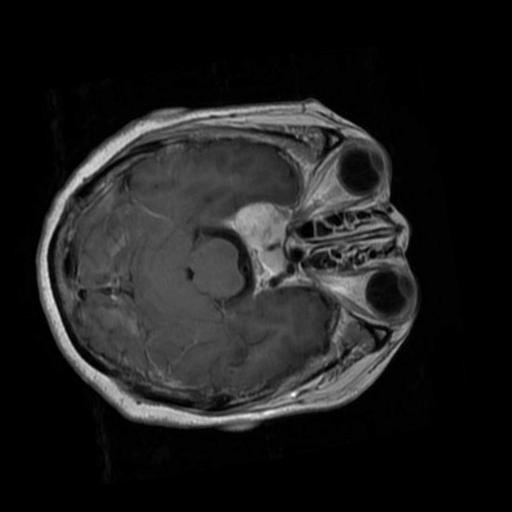
Label: brain_menin